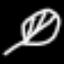
Label: leaf